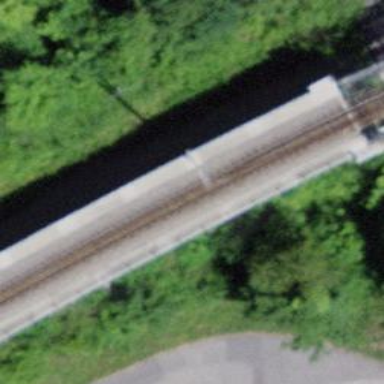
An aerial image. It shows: Narrow-gauge railway viaduct with electrified tracks using contact line.